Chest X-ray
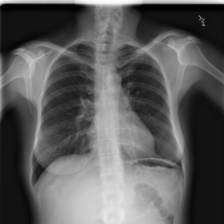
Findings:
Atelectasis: negative
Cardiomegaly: negative
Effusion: negative
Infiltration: negative
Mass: negative
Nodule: negative
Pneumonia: negative
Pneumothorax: negative
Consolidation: negative
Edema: negative
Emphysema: negative
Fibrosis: negative
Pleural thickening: negative
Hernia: negative